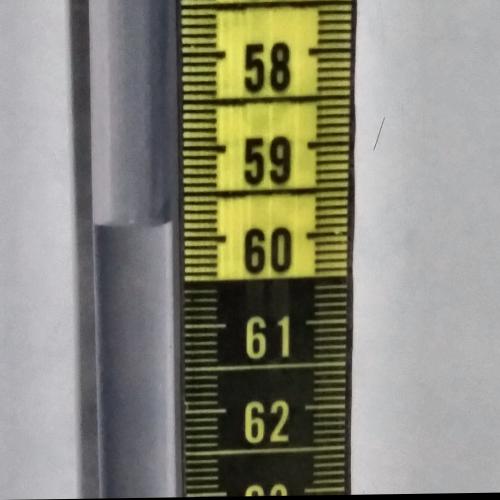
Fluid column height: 59.8 cm